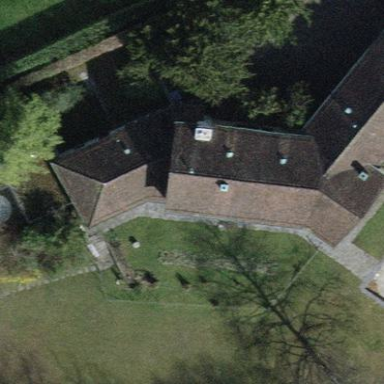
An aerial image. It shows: Building with hipped roof oriented across its structure.